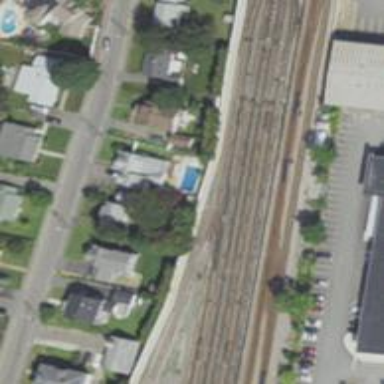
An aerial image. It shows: Yard area with electrified rail tracks.